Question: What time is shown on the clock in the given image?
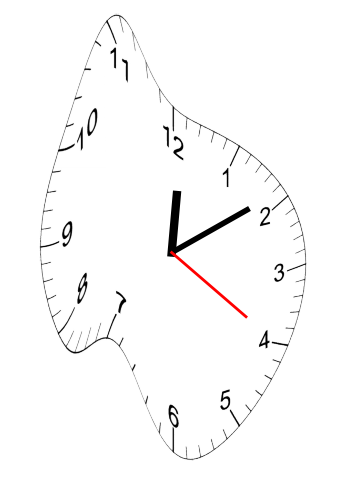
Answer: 12:09:20